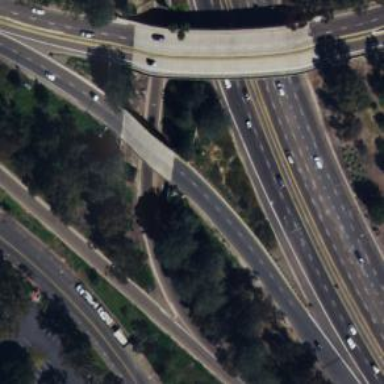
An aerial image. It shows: Secondary link road with bridge.